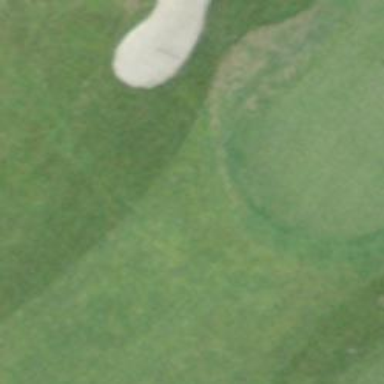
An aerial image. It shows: View of golf hole.